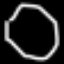
Label: octagon